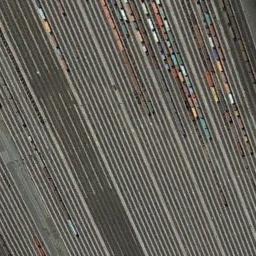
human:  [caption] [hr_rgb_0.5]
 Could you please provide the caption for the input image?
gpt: Many trains are on the railway .

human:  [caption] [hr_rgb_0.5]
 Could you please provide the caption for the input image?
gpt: There are two trains passing by in the picture .

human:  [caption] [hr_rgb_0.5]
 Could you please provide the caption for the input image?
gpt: These railways have lots of trains of different colors on the tracks .

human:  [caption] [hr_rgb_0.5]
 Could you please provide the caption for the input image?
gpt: There are some trains on the railway .

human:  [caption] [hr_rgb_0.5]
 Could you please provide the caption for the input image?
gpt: There are many carriages on the railway .